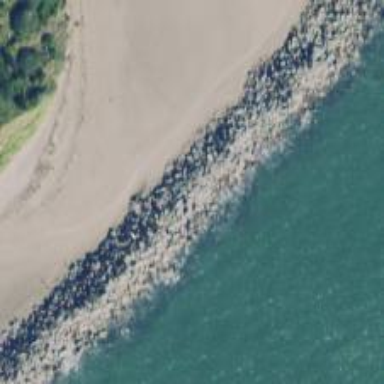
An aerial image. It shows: Breakwater structure.